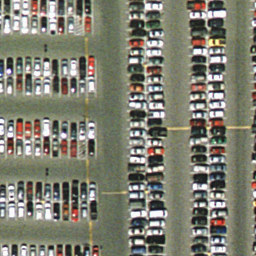
Label: parking lot